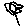
Label: flower